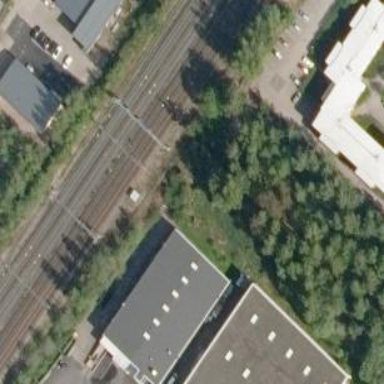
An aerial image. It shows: Railway signal.